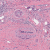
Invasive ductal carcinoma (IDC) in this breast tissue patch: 1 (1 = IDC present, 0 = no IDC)